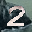
Label: 2